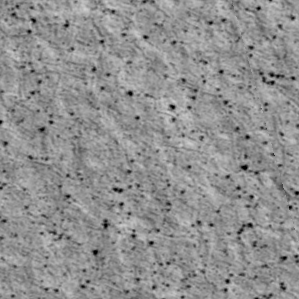
Label: non_frost